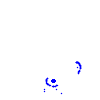
Particle: pion